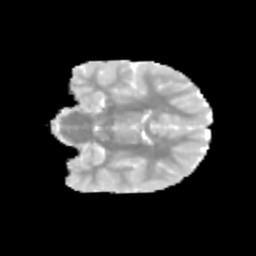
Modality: MD
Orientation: coronal
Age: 10
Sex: male
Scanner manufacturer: siemens
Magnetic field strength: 3 T
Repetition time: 3.8 s
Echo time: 0.07 s